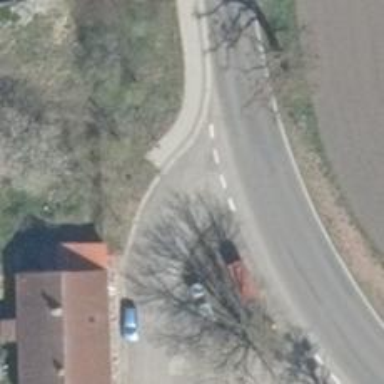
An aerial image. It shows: Road with "give way" sign.